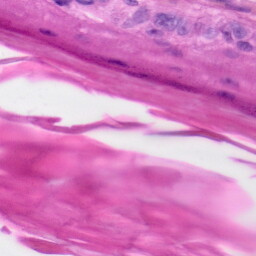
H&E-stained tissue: Skin